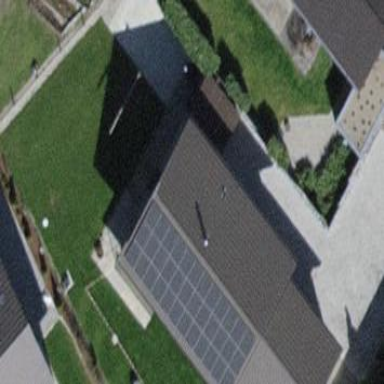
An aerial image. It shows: Solar photovoltaic panel generating electricity through small installation.